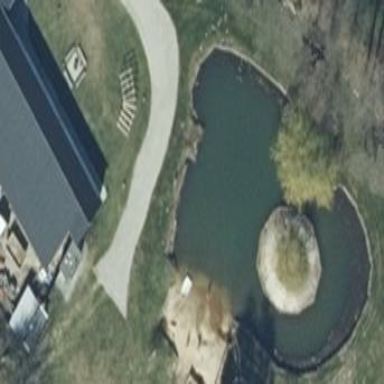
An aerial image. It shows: Serene pond surrounded by nature.